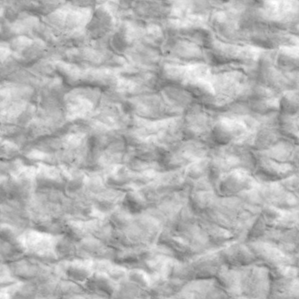
Label: non_frost